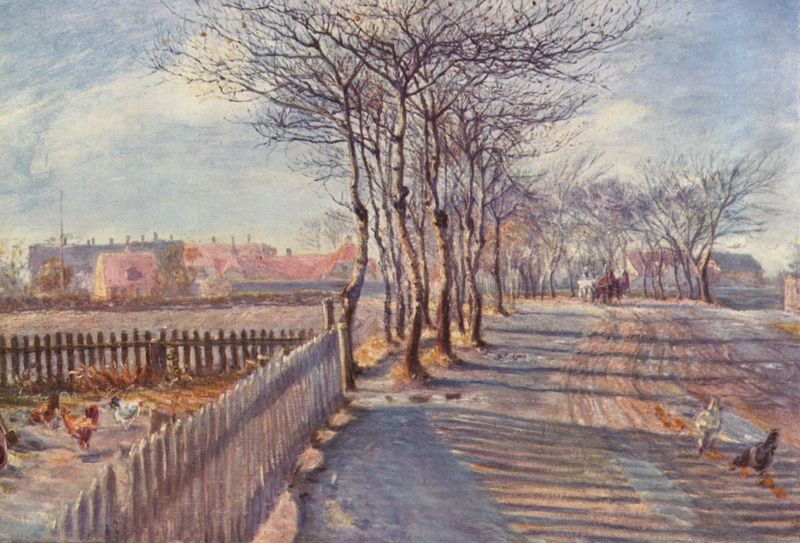
Titel: Allee bei Kastrup
Künstler: Theodor Esbern Philipsen
Standort: København
Institution: Statens Museum for Kunst
Schlagwörter: blau, dunkel, gemälde, himmel, schatten, wasser, weiß, wolken, baumstämme, bäume, impressionismus, landschaft, ocker, stadt, äste, braun, bunt, grau, hell, hintergrund, licht, orange, schwarz, strasse, eis, gebäude, gras, haus, rot, schnee, tiere, weg, wiese, wolke, zaun, beige, gefieder, lang, weit, öl, ast, baumstamm, birke, birken, gräser, horizont, häuser, kalt, morgen, natur, stamm, vieh, weide, weite, wind, zweige, büsche, pfad, qualm, rauch, sonne, sträucher, wiesen, land, futter, realismus, krone, rosa, kamine, pferd, pferde, räder, schornstein, garten, hellblau, rappe, pfütze, ruhe, schlagschatten, gasse, ort, mast, acker, furchen, heu, mittag, spuren, farben, sonnenlicht, dorf, dächer, schornsteine, allee, baumreihe, dunst, farbe, hecke, nebel, tag, violett, kahl, bauernhof, gartenzaun, hof, latten, winter, zäune, idylle, holzzaun, kutsche, rad, wagen, fahnenmast, stämme, duktus, monet, stimmung, glatt, ölfarbe, ölfarben, baumkrone, baumkronen, frühling, bauer, ortschaft, belichtung, corinth, landstrasse, weiden, kälte, zweig, schneelandschaft, idyll, tageslicht, hall, schimmel, liebermann, geflügel, lache, anwesen, geäst, fressen, rinde, sonnenschein, streiflicht, stall, gehöft, rappen, hahn, huhn, baumrinde, gespann, manschen, brlau, natürlich, rinne, bretterzaun, waagen, hennen, hühner, antenne, holzbretter, kronen, jägerzaun, bauernhöfe, baumreihen, baume, kutschwagen, spurrillen, begrenzung, gehege, futtern, dorg, furche, picken, wasserlache, hühnerhof, weideland, auslauf, holzlatten, laublos, glätte, holzlatte, schneeverwehung, ausgerissen, schneeverwehungen, ausreißer, hühnerzaun, kusve, schattensonnenschein, wagonette